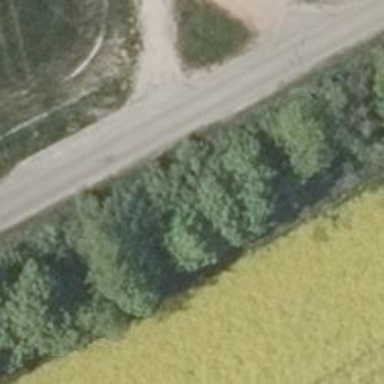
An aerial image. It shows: Grassy track with grade5 tracktype.